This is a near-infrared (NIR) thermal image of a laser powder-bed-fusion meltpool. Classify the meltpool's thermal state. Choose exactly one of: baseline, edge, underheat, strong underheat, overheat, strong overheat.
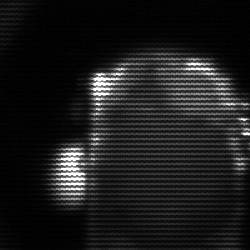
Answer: baseline